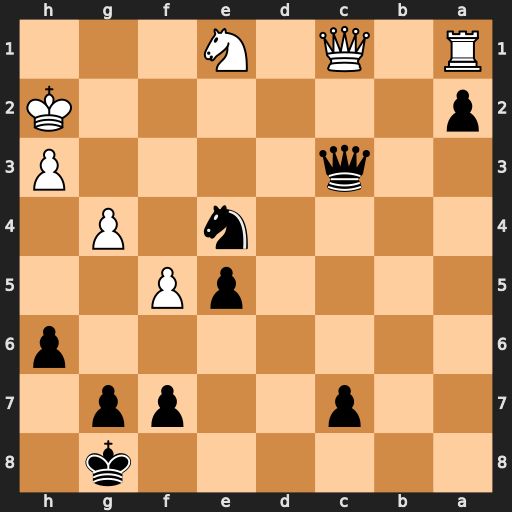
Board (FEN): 6k1/2p2pp1/7p/4pP2/4n1P1/2q4P/p6K/R1Q1N3
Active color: b
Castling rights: -
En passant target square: -
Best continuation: Qg3+ Kh1 Nf2#